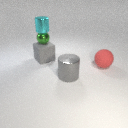
small cyan metal cylinder above small green metal sphere